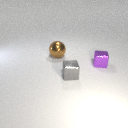
large brown metal sphere to the left of small gray metal cube